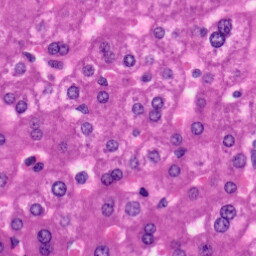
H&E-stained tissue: Liver